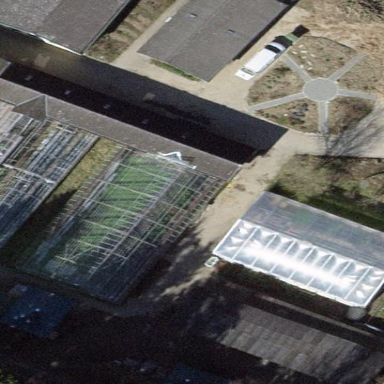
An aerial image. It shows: Greenhouse.